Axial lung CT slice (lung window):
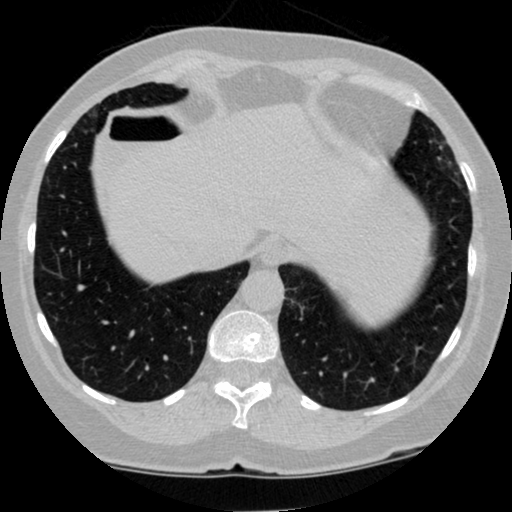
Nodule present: no